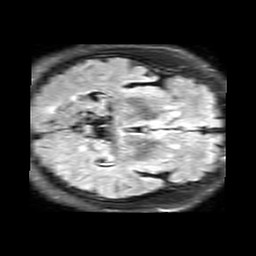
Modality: FLAIR
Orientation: axial
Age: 69
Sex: male
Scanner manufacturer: philips
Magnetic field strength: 3 T
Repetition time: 11 s
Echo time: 0.12 s